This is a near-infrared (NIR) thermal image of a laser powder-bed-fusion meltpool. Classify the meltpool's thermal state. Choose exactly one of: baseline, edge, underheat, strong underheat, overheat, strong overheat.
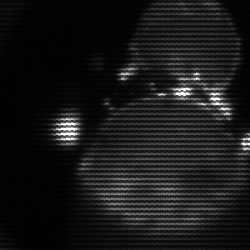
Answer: edge